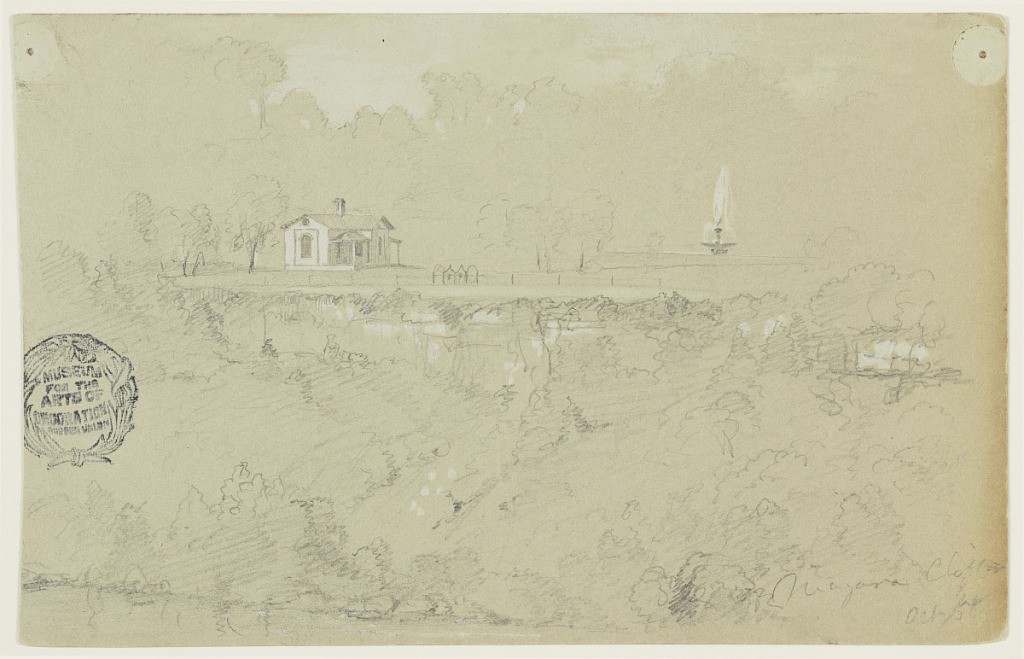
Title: Zimmerman Property, Clifton, Canada
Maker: Frederic Edwin Church, American, 1826–1900
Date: October 1856
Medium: Graphite, brush and white gouache on gray-green wove paper
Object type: Drawing
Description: Landscape sketch showing a view onto what was likely the Zimmerman property in the town of Clifton, Canada, beside the city of Niagara Falls along the Niagara River. Situated atop precipitous cliffs above the bank of the river, the property includes a stately house at left and a fountain at right, which sends a column of water into the air. A fence and a road are visible in front of the estate. Tall, lush trees backdrop the scene.